Interaction volume radius: 10 \u00c5
Interaction volume height: 20 \u00c5
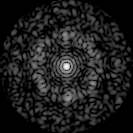
Disorder parameter: 0.8098